Question: i call my Rest WebService with the following URL:
... /Service.svc/ChangeMasterData/10?MeasureTypeID=100&LastName=%E4%F6%F6ABC
but instead of getting the correct string "aooABC" in my webservice c# code behind, the string contains only "ABC".
Any hint where i've forgot something?
--- Additional Information about the C# Code Part ---
IService.cs
'''
[OperationContract]
[WebInvoke(Method = "POST",
ResponseFormat = WebMessageFormat.Json,
UriTemplate = "ChangeMasterData/{UserID}?MeasureTypeID&{MeasureTypeID}&LastName={LastName});
'''
Service.svc.cs
'''
public string ChangeMasterData(string UserID, string MeasureTypeID, string LastName)
{
// LastName contains "ABC" instead of "aooABC"
...
}
'''
Fiddler's HexView from the called URL:

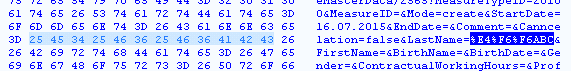
Answer: > ... /Service.svc/ChangeMasterData/10?MeasureTypeID=100&LastName=%E4%F6%F6ABC
Unless you're in the days before RFC 3987 you shouldn't be picking arbitrary encodings to use as the basis for encoding non-ASCII characters in ASCII, so this should be considered either having 'LastName=ABC', 'LastName=ABC' or perhaps 'LastName=BC' at the end.
> instead of getting the correct string "aooABC"
If that's what you wanted, you should have used 'LastName=%C3%A4%C3%B6%C3%B6ABC'